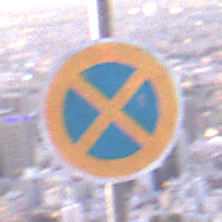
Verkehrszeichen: AbsolutesHalteverbot
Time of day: Dawn
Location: Outdoor (RoadRail)
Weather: Clear
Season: NotSpecified
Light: Natural